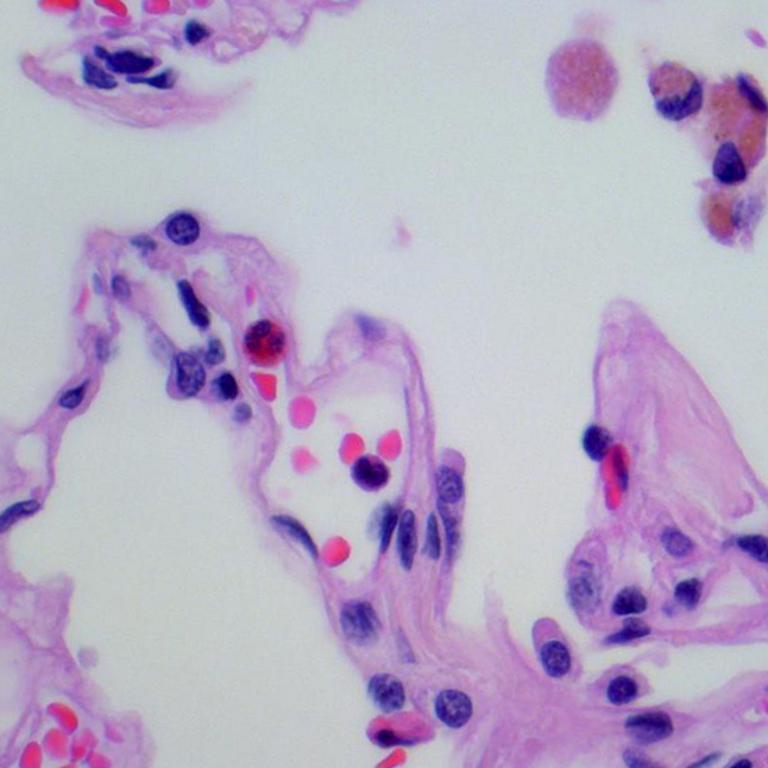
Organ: lung
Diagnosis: benign